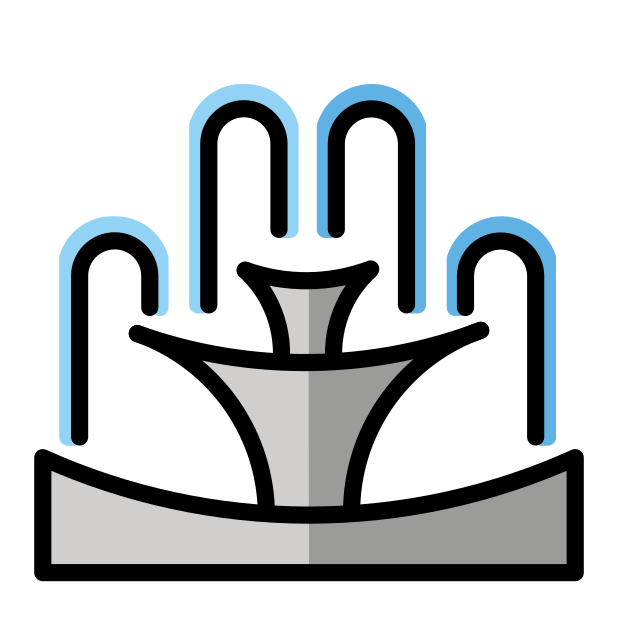
Emoji: ⛲
Name: fountain
Unicode: 0x26f2